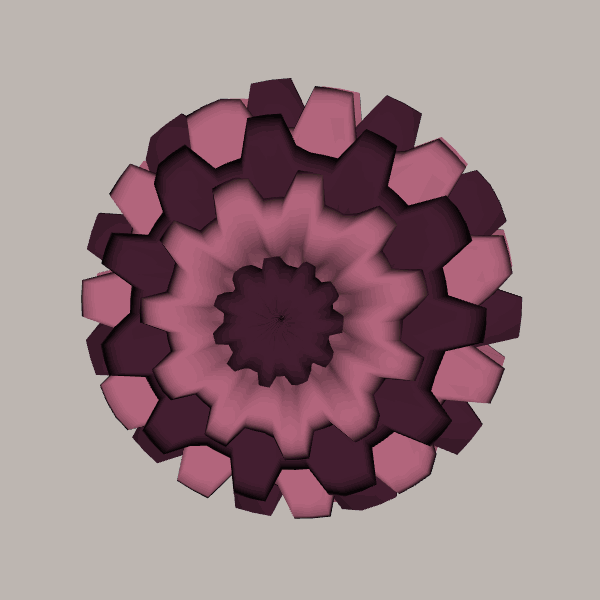
Background: light